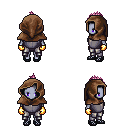
a pixel art fantasy rpg character, female body template, dark elf, purple skin, steel chest armor, metal pants, pink mohawk hairstyle, cloth hood, gold gloves, ghillies, four views (front, back, left, right), 2x2 character sprite sheet, small pixel art, hard edges, no anti-aliasing